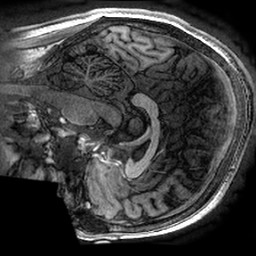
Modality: T1w
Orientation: sagittal
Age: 24
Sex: male
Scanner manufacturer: ge
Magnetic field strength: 3 T
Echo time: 0.002736 s